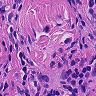
Metastatic tissue present: yes